Question: I am trying to add ImageView programatically inside a LinearLayout, which has vertical orientation. My layout file is describe as the xml below:
'''
<?xml version="1.0" encoding="utf-8"?>
<RelativeLayout xmlns:android="http://schemas.android.com/apk/res/android"
android:layout_width="fill_parent"
android:layout_height="wrap_content"
android:paddingTop="5dip"
android:id="@+id/mainView"">
<TextView android:id="@+id/tvTituloInformacao"
android:layout_width="fill_parent"
android:layout_height="wrap_content"
android:textSize="20sp"
android:textStyle="bold"
android:textColor="@color/white"
android:gravity="center_horizontal"
android:shadowColor="@color/black_translucent"
android:shadowDx="2.0"
android:shadowDy="2.0"
android:shadowRadius="3.0"
android:layout_alignParentTop="true"
android:layout_alignParentLeft="true" />
<LinearLayout android:id="@+id/resourceContainer"
android:layout_width="fill_parent"
android:layout_height="wrap_content"
android:layout_marginTop="5dip"
android:layout_marginLeft="10dip"
android:layout_marginRight="10dip"
android:layout_marginBottom="10dip"
android:padding="3dip"
android:orientation="vertical"
android:gravity="center_horizontal"
android:layout_below="@+id/tvTituloInformacao"
android:background="@color/black_translucent2" />
</RelativeLayout>
'''
And my java source code that adds the ImageViews to the LinearLayout is as follow:
'''
for(Resource r : mUser.getPictures()) {
ImageView img = new ImageView(this);
img.setVisibility(View.VISIBLE);
img.setTag(r.getThumb60());
imageLoader.DisplayImage(r.getThumb60(), this, img);
((LinearLayout) tempFotosView.findViewById(R.id.resourceContainer)).addView(img);
}
'''
What happens is that before and after each ImageView I am getting some extra spaces that should not be there, so the height of the images container increases a lot. One test that I did and got the expected result was not to use the imageLoader and instead I set the ImageResource programatically to a static image file. This way I didn't get any extra space.
The weird result is illustrated in the image below:

Is there a way to not add this extra space?
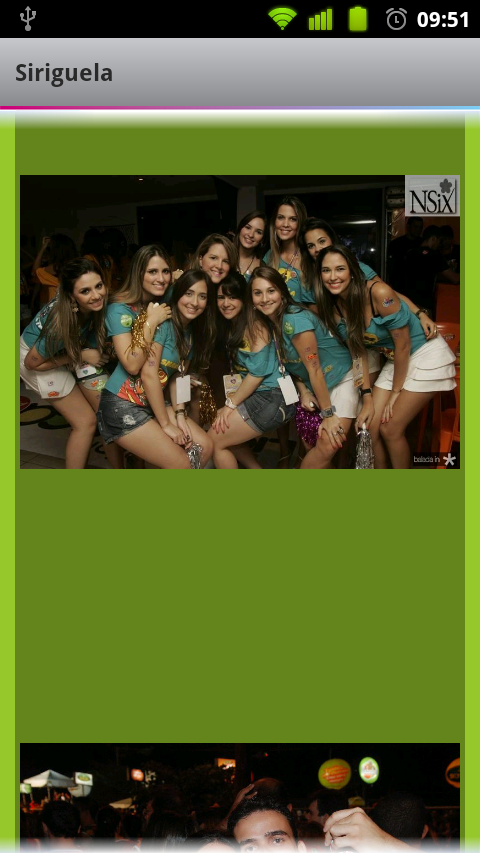
Answer: I think images you are loading in image views may have some extra spacing on top and bottom, and other assumption you are loading images in imageview, with different resolution than your screen-size, and setting scaleType of ImageView to centerInside, if it is the case please try using following by fixing height of the image view as well, and set scaleType to fixXY.